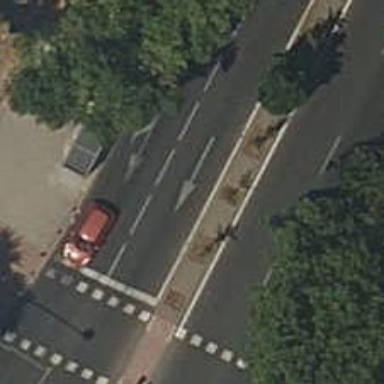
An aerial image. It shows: Public transport stop position.